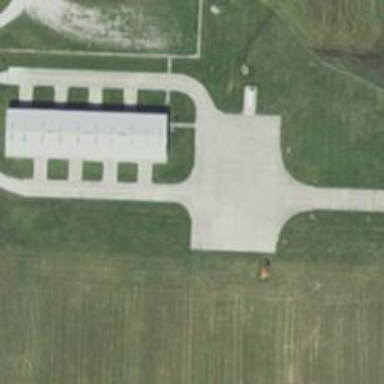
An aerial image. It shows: Image of taxiway at airport.